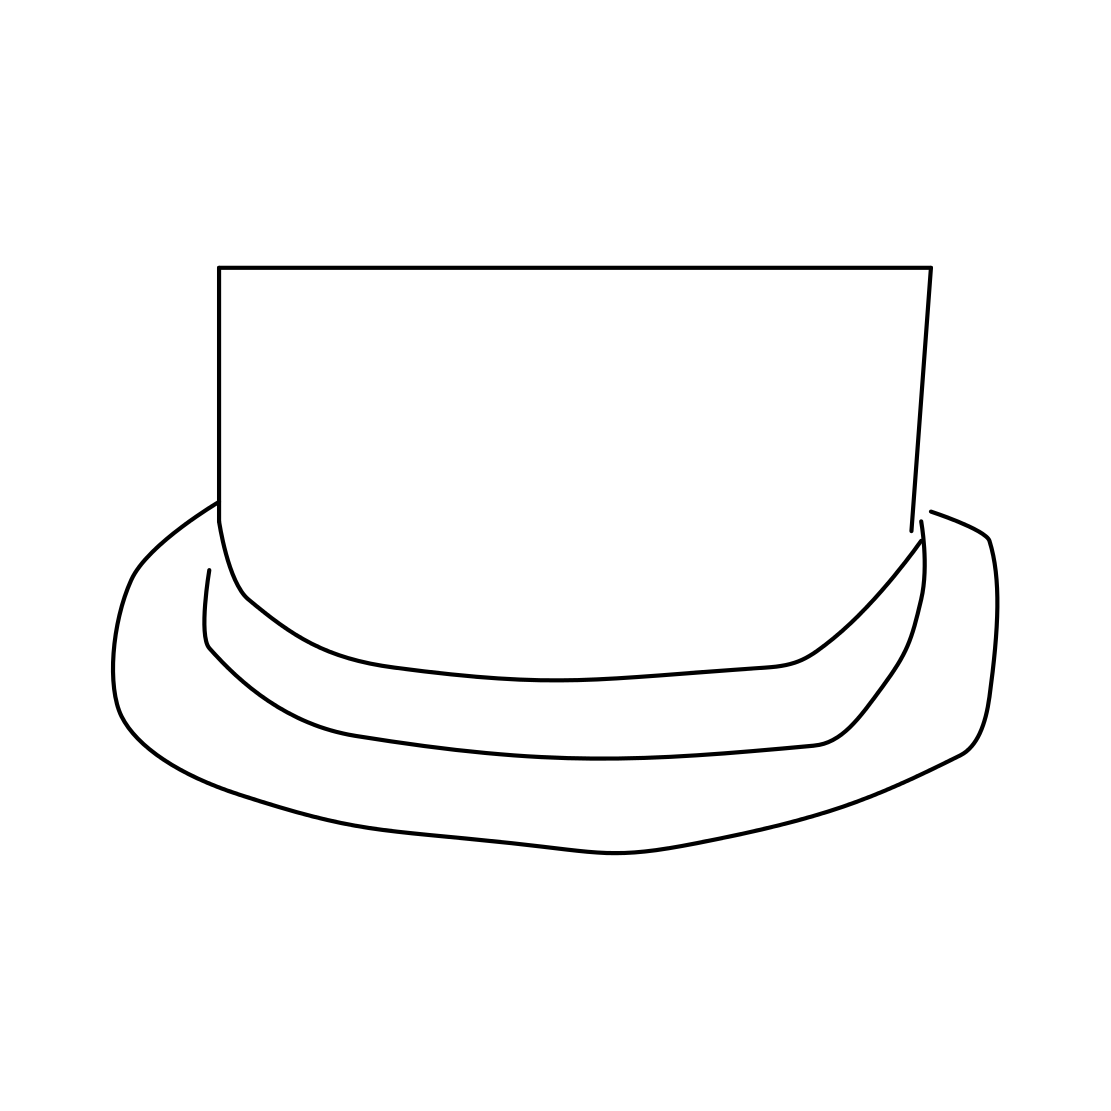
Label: hat